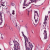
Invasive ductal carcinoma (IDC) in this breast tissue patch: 1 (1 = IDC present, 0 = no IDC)